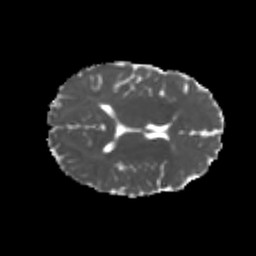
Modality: MD
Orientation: axial
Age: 22
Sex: female
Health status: healthy
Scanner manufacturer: philips
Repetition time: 7.384 s
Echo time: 0.08599 s